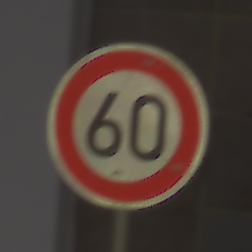
Verkehrszeichen: Geschwindigkeit60
Umgebung: Roofed, Urban
Tageszeit: MorningAfternoon
Wetter: PartlyCloudy
Licht: Natural
Jahreszeit: NotSpecified
Kontrast: MediumContrast